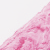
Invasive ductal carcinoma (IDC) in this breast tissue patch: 0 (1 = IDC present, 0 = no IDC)